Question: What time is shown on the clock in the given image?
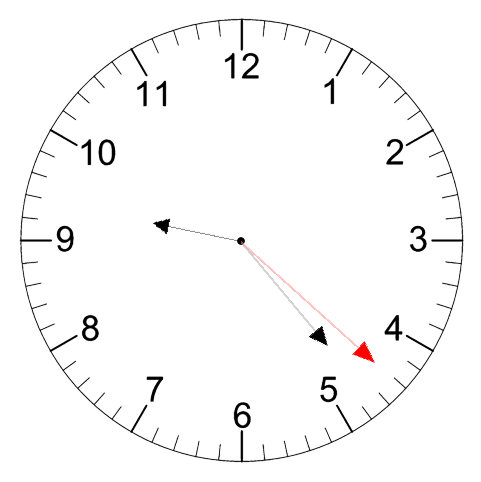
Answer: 09:23:22